Field crop: tomato
Growth stage: 2
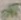
Species: solanum